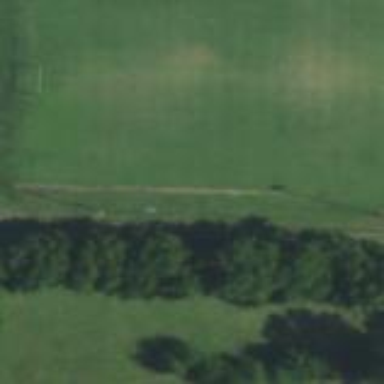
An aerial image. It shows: Grass pitch designated for American football in leisure land area.